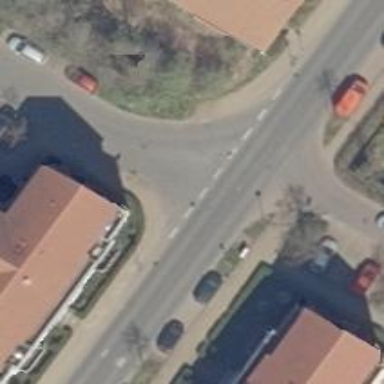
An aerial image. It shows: Road with "give way" sign.